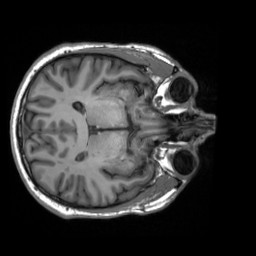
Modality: T1w
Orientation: axial
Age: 42
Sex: male
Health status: ill
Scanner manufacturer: siemens
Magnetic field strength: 3 T
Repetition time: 2.3 s
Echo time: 0.00201 s